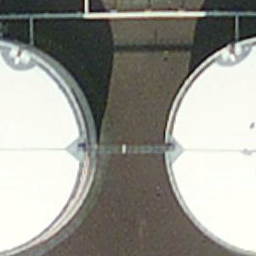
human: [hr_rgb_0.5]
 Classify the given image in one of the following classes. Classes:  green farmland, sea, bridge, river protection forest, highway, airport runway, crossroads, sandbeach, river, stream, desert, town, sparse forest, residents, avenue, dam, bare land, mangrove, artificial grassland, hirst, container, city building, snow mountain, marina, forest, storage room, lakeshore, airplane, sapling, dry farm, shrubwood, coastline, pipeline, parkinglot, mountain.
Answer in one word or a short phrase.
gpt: storage room